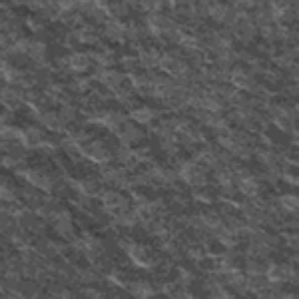
Label: frost